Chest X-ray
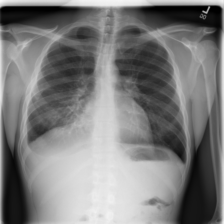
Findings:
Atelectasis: negative
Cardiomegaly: negative
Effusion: positive
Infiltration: negative
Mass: negative
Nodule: negative
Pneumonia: negative
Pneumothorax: negative
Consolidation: negative
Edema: negative
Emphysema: negative
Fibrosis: negative
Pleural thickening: positive
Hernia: negative